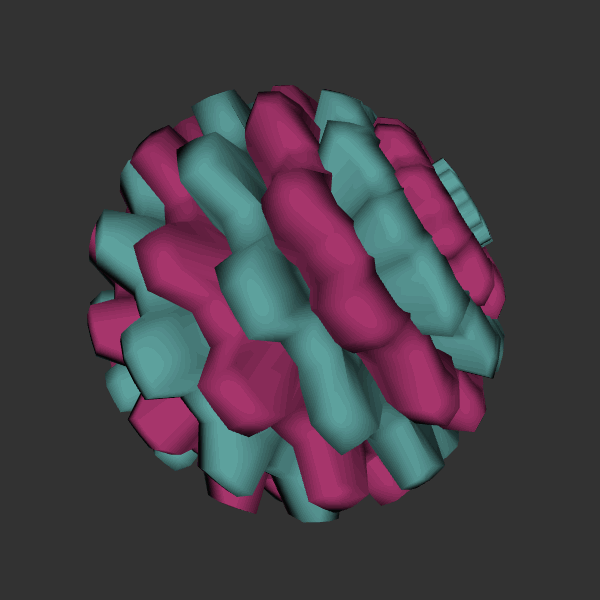
Background: dark